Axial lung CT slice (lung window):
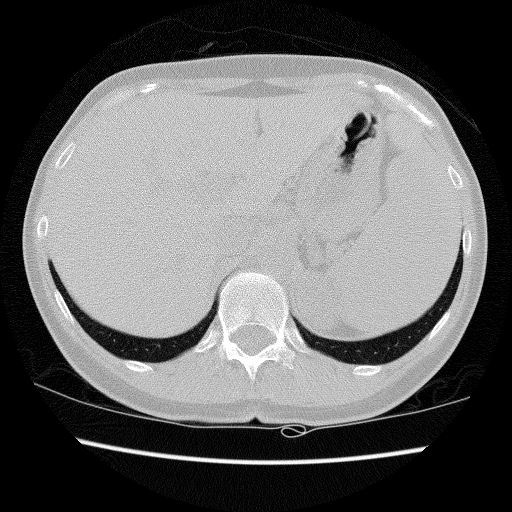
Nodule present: no